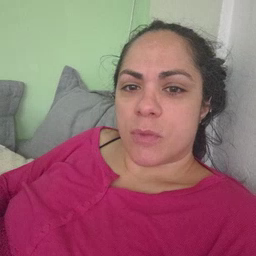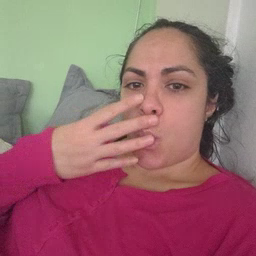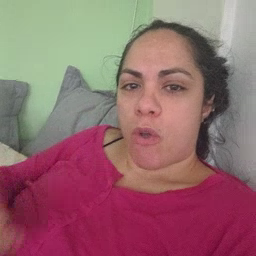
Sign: wolf